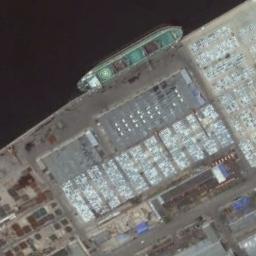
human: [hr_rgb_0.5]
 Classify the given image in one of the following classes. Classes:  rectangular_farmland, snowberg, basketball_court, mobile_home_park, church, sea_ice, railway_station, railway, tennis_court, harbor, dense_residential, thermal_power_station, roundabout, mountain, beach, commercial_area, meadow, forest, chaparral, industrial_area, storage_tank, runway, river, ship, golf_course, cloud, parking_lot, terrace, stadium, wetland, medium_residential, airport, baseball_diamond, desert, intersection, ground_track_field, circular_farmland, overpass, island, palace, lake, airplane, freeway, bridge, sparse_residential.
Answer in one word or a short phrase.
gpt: ship